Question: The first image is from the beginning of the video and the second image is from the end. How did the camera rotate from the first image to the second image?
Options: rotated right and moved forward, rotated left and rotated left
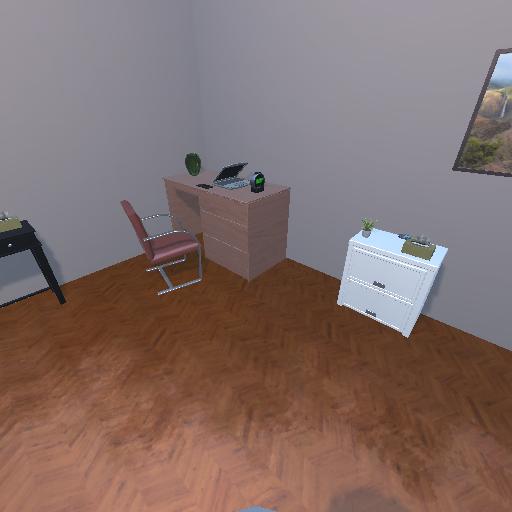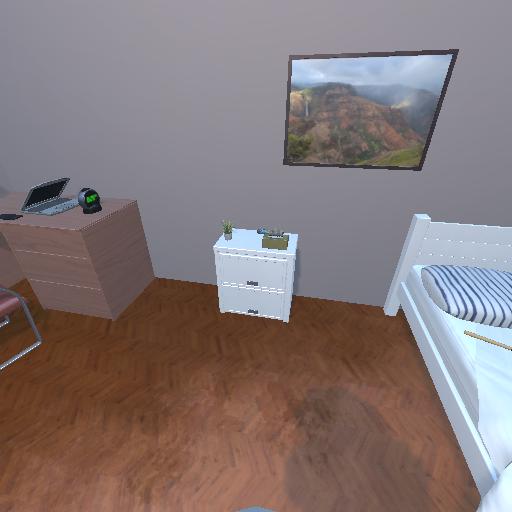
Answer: rotated right and moved forward